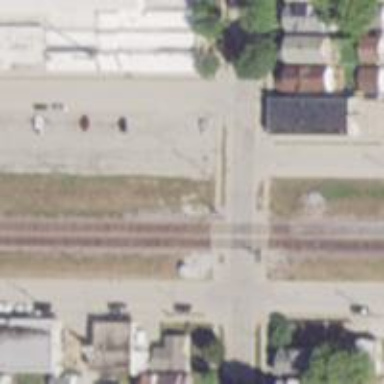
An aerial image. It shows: Railway crossing.